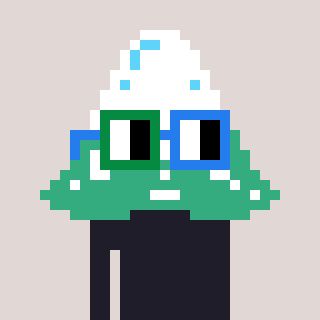
a pixel art character with square green and blue glasses, a snowy mountain-shaped head and a gold-colored body on a warm background